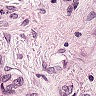
Metastatic tissue present: yes